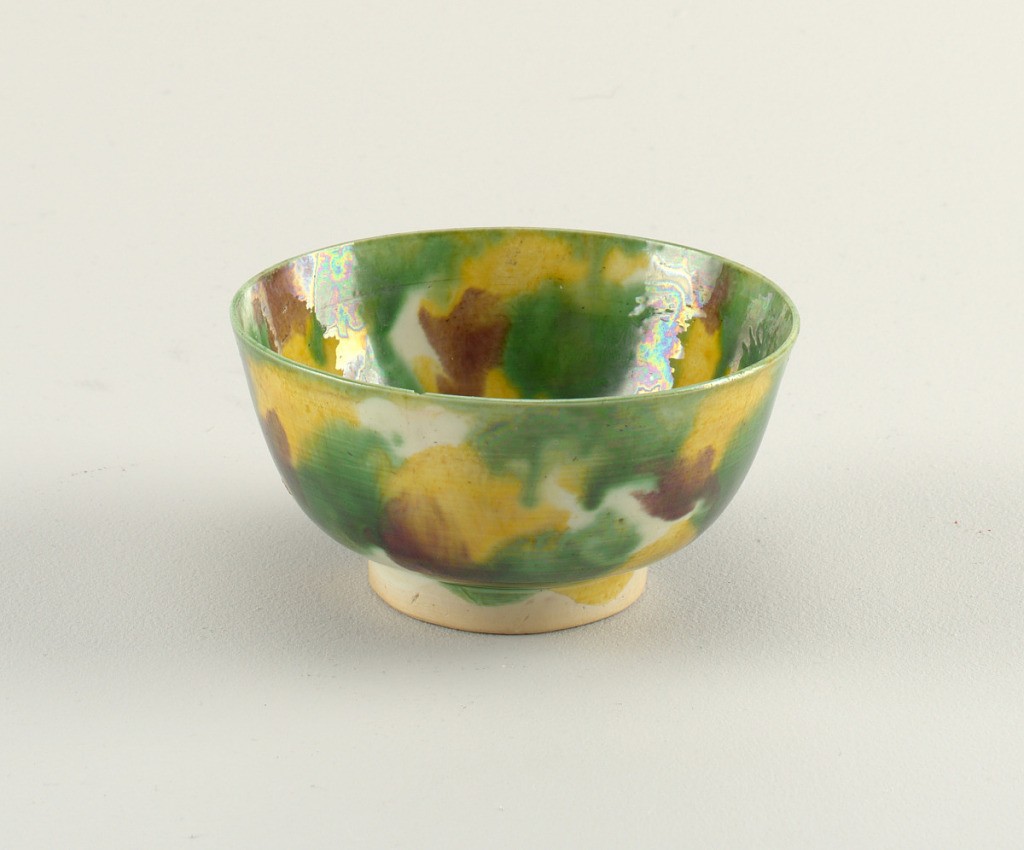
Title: Pair of bowls
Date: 1662–1722
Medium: Glazed porcelain
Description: Deep bowls on band foot with sides flaring slightly outward, mottled green, grown and yellow glaze. Each base of bowl has underglaze double line in blue with underglaze mark, prinked in black.